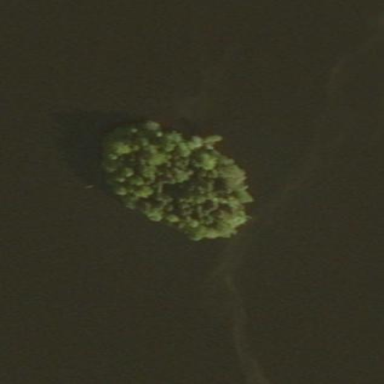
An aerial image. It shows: Island.